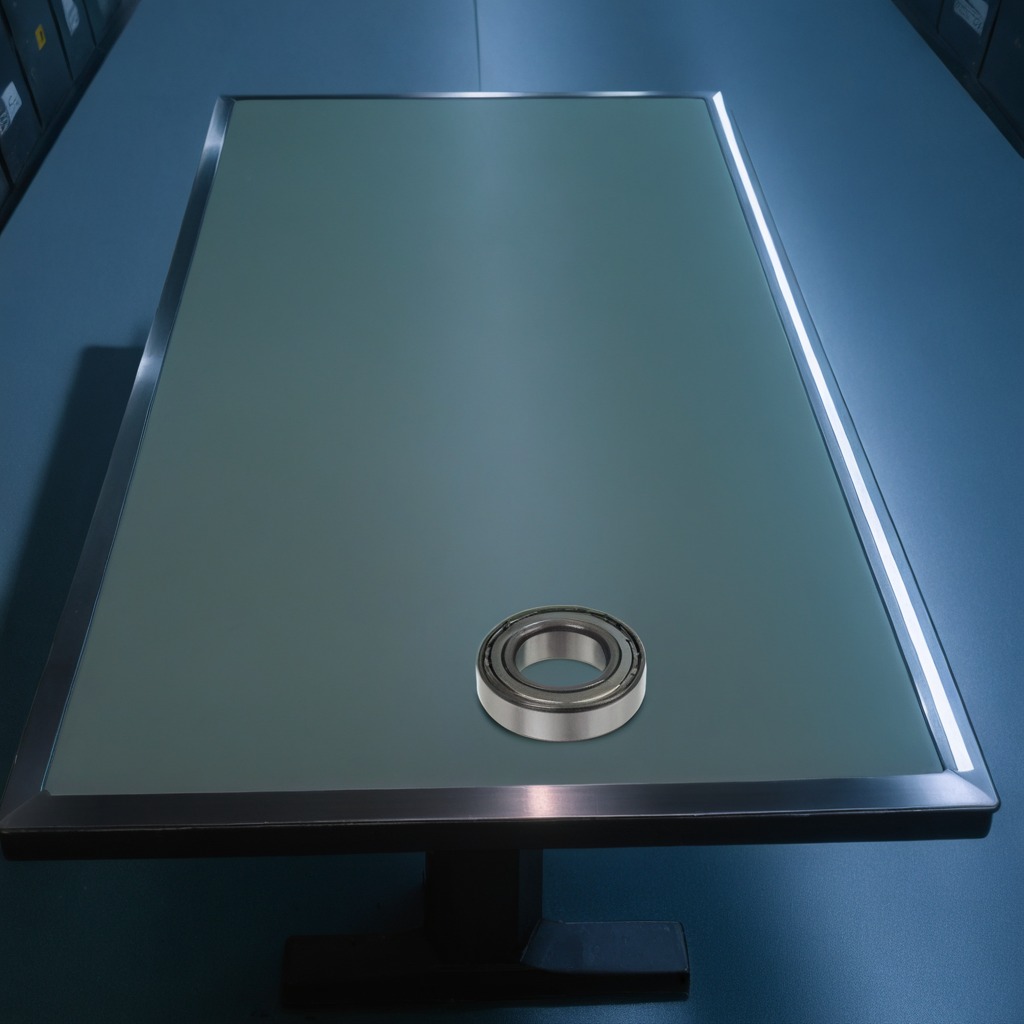
A metal ball bearing lies on the table in a railway signal maintenance room.